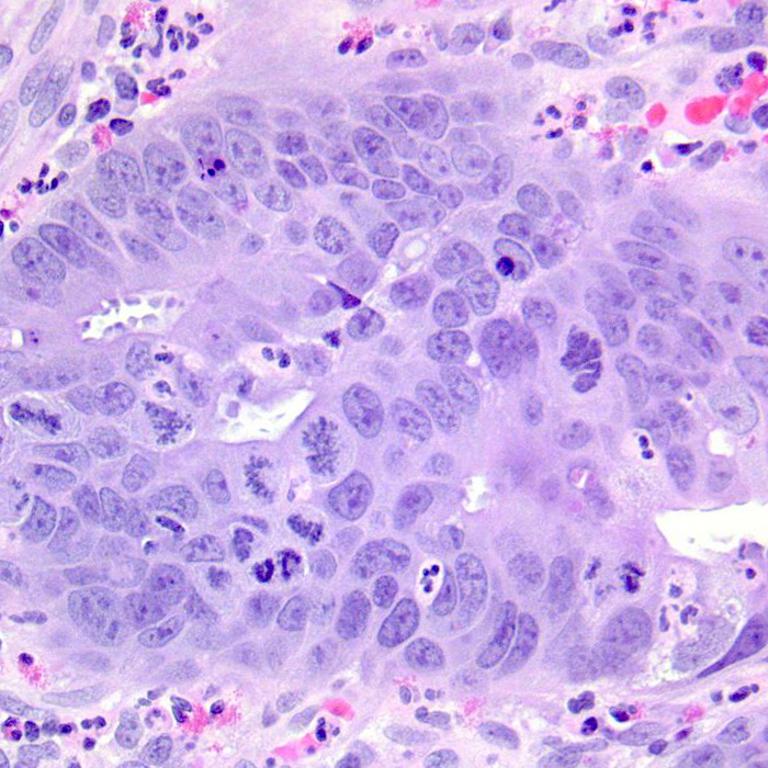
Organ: colon
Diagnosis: adenocarcinomas